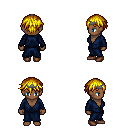
a pixel art fantasy rpg character, female body template, human, dark skin, blue robe, red pants, blonde short bangs hairstyle, iron tiara, brown shoes, four views (front, back, left, right), 2x2 character sprite sheet, small pixel art, hard edges, no anti-aliasing